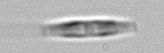
Label: pennate